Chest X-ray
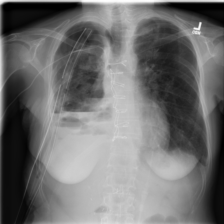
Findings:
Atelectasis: negative
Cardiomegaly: negative
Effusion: negative
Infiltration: negative
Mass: negative
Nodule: negative
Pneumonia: negative
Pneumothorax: positive
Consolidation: negative
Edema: negative
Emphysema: negative
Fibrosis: negative
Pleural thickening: negative
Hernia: negative